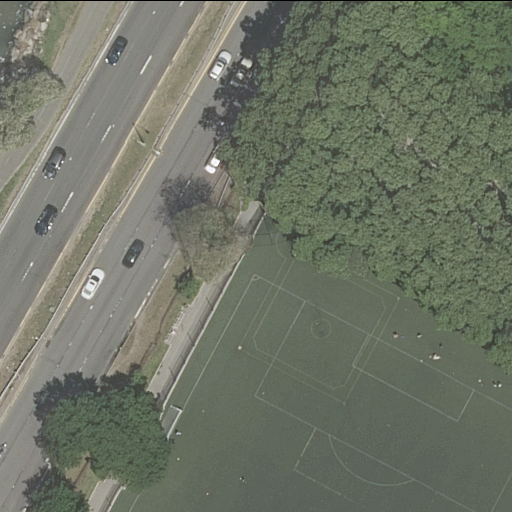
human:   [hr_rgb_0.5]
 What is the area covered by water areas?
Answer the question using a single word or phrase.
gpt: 33m2

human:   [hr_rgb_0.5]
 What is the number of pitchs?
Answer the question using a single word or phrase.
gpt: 1

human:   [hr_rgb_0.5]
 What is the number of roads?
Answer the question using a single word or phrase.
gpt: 4

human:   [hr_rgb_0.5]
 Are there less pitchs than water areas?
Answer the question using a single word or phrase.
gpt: no

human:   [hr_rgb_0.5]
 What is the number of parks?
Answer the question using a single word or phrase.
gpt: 1

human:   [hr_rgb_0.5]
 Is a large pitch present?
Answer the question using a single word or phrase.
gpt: yes

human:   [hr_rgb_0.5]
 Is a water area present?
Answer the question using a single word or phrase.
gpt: yes

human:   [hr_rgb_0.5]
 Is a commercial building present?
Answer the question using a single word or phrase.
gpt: no

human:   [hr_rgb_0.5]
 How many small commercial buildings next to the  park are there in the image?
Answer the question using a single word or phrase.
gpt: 0

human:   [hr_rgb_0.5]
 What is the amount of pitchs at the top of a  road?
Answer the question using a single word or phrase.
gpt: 0

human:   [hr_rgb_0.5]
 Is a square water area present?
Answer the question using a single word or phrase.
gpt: no

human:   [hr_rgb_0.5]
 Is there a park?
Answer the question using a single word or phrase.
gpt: yes

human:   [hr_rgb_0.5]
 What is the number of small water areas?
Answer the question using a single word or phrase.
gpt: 1

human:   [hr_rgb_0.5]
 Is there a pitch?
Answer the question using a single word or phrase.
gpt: yes

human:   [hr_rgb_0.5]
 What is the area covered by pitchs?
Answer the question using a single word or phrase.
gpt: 8386m2

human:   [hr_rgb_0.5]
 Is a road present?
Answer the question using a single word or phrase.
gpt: yes

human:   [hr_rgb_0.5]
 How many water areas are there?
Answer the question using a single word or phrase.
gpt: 1

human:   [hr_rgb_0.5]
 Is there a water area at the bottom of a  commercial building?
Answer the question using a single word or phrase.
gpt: no

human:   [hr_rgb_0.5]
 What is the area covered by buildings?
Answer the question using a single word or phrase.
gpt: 0m2

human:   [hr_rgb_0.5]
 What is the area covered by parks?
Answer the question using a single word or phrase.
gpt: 10636m2

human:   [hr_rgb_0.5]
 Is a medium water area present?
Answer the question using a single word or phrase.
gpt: no

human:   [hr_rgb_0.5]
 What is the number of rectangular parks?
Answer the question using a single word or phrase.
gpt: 1

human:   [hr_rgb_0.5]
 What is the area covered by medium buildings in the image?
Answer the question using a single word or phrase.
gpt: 0m2

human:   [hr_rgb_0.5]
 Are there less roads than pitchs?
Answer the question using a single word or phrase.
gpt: no

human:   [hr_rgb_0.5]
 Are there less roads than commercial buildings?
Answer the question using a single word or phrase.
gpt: no

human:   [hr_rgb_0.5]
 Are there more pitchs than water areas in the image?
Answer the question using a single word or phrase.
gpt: no

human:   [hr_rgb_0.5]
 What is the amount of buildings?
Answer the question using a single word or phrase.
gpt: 0

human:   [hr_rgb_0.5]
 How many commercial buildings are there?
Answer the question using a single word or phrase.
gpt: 0

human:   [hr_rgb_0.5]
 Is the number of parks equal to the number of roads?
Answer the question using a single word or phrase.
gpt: no

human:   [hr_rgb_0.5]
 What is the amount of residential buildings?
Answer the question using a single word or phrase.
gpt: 0

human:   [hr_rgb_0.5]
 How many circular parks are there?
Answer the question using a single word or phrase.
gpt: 0

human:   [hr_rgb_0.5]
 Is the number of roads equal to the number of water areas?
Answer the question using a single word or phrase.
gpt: no

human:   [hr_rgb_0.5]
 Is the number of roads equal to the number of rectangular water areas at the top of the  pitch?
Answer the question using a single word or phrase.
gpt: no

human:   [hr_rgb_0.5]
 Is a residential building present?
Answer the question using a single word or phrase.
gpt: no

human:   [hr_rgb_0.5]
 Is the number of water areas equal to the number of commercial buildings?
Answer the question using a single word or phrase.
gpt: no

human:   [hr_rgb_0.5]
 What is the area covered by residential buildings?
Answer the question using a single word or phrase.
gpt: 0m2

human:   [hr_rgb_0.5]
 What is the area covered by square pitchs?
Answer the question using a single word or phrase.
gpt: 0m2

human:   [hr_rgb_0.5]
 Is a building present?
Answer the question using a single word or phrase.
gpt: no

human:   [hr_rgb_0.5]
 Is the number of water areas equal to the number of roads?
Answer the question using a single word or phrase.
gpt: no

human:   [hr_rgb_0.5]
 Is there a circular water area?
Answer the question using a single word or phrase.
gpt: no

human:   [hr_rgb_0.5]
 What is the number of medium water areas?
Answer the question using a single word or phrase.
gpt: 0

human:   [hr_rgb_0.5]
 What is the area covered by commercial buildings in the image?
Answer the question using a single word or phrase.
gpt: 0m2

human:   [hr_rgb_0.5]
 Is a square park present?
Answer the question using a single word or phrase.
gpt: no

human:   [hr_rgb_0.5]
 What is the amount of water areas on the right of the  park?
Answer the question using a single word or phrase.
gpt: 1

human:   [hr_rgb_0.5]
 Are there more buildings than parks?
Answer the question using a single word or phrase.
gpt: no

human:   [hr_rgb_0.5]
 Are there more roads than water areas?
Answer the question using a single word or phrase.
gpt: yes

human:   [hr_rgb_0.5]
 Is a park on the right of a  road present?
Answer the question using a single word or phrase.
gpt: no

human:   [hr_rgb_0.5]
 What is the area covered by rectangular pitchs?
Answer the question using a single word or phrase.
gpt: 0m2

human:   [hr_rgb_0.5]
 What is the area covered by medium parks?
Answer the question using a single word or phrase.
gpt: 0m2

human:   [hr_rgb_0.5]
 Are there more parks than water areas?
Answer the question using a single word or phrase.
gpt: no

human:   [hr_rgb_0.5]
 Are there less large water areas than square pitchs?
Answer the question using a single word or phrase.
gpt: no

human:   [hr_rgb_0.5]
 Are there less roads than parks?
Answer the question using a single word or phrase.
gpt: no

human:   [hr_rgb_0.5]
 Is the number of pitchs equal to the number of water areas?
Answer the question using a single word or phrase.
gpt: yes

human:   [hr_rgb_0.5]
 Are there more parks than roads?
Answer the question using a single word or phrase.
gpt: no

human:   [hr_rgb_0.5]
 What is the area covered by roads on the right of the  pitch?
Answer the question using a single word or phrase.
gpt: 0m2

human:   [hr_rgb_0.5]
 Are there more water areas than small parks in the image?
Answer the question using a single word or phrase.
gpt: yes

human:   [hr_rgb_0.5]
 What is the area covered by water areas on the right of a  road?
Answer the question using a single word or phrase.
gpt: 0m2

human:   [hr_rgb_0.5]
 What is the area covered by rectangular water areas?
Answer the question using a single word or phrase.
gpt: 33m2

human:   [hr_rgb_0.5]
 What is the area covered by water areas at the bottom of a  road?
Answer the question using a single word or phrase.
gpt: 0m2

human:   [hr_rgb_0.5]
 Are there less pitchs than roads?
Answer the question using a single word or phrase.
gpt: yes

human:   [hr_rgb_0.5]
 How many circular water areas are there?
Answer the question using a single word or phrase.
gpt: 0

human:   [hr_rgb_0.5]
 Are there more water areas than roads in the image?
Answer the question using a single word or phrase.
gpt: no

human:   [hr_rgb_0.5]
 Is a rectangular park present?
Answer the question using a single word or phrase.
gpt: yes

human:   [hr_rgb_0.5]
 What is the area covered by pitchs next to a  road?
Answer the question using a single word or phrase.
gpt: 8386m2